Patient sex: F
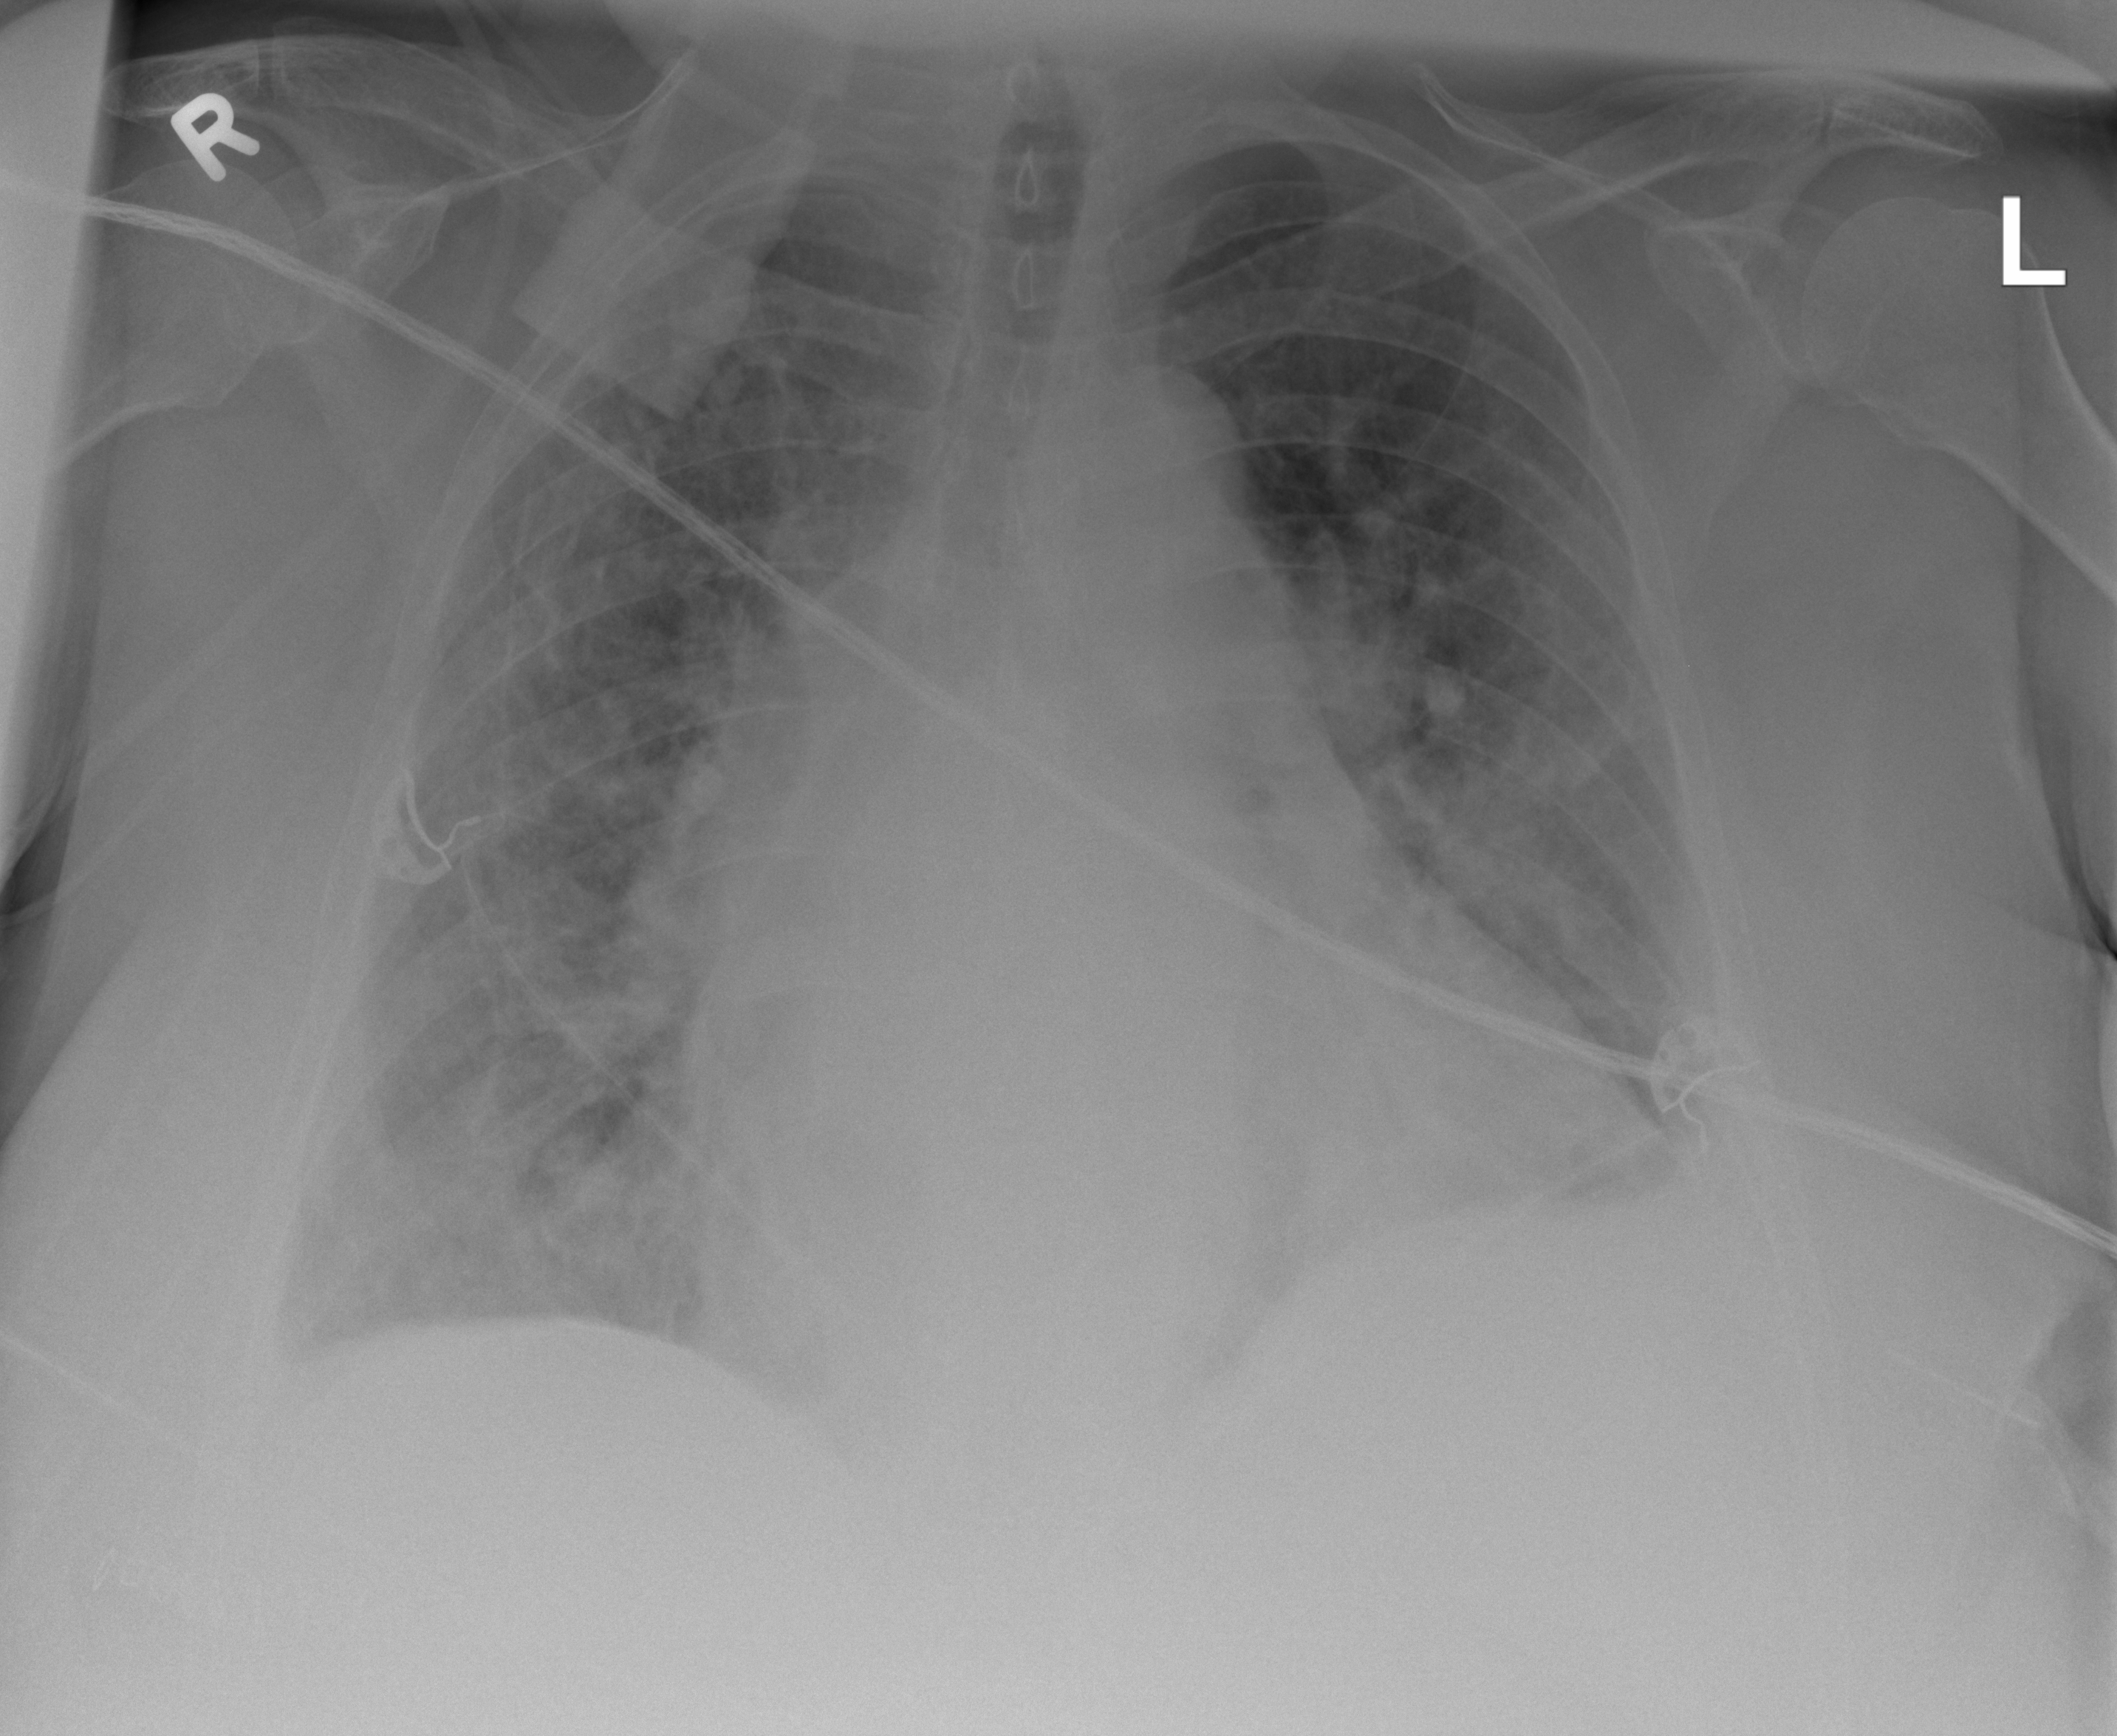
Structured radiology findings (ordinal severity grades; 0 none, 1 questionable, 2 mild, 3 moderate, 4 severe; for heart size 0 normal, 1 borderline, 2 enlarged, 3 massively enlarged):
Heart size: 2
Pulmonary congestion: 2
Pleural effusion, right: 2
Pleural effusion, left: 2
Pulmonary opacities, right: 2
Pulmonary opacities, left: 2
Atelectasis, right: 2
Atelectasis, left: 2